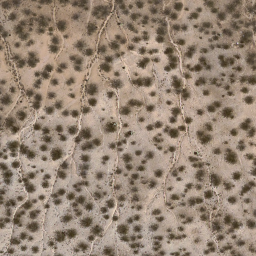
Label: chaparral